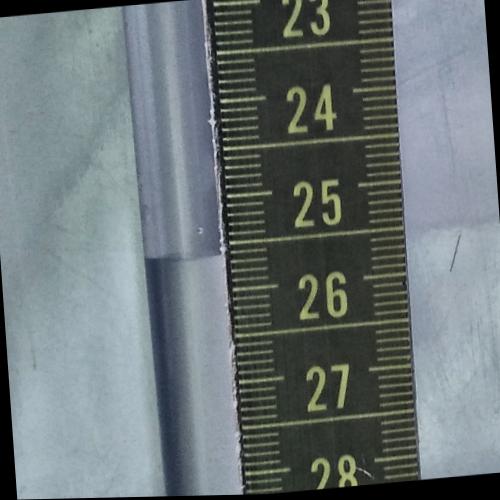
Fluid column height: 25.6 cm